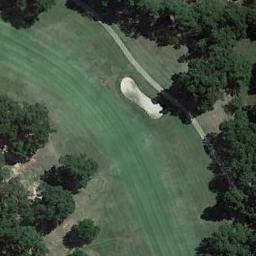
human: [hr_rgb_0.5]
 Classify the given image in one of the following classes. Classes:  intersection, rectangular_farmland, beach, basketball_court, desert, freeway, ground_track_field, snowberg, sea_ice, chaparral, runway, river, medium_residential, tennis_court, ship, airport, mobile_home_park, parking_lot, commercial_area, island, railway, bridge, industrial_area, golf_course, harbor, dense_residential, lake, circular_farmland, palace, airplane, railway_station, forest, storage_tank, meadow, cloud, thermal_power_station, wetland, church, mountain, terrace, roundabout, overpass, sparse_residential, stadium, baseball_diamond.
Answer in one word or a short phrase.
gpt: golf_course